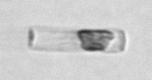
Label: Leptocylindrus